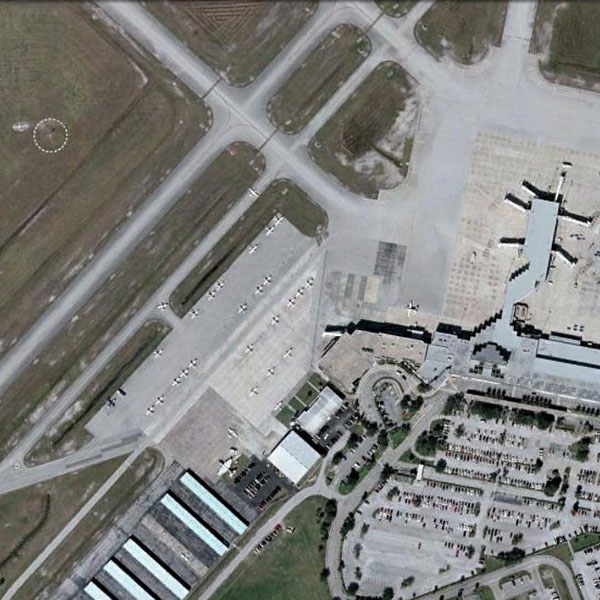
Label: Airport